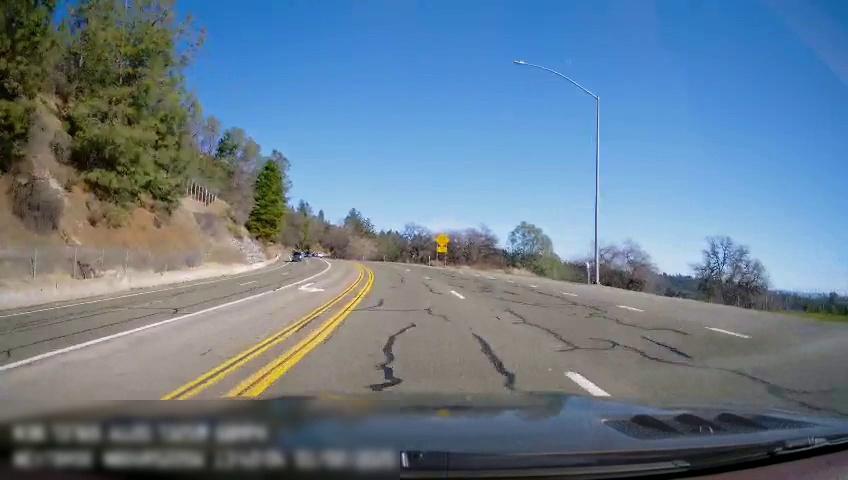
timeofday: Day
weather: Sunny
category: Drivable Space
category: Vehicles | Truck
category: Lanes | Opposite Lane
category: Lanes | Opposite Lane
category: Lanes | Opposite Lane
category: Lanes | Current Lane
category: Lanes | Alternate Lane
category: Lanes | Current Lane
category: Lanes | Alternate Lane
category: Lanes | Opposite Lane
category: Lanes | Opposite Lane
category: Traffic | Signs
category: Traffic | Signs